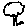
Label: tree